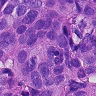
Metastatic tissue present: yes